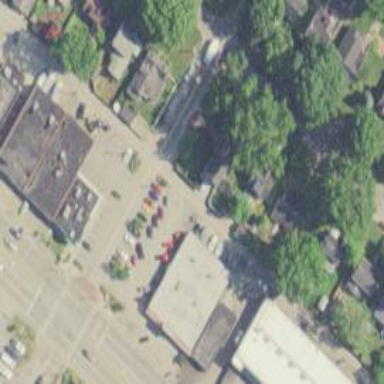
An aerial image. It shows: Alley classified as service road.